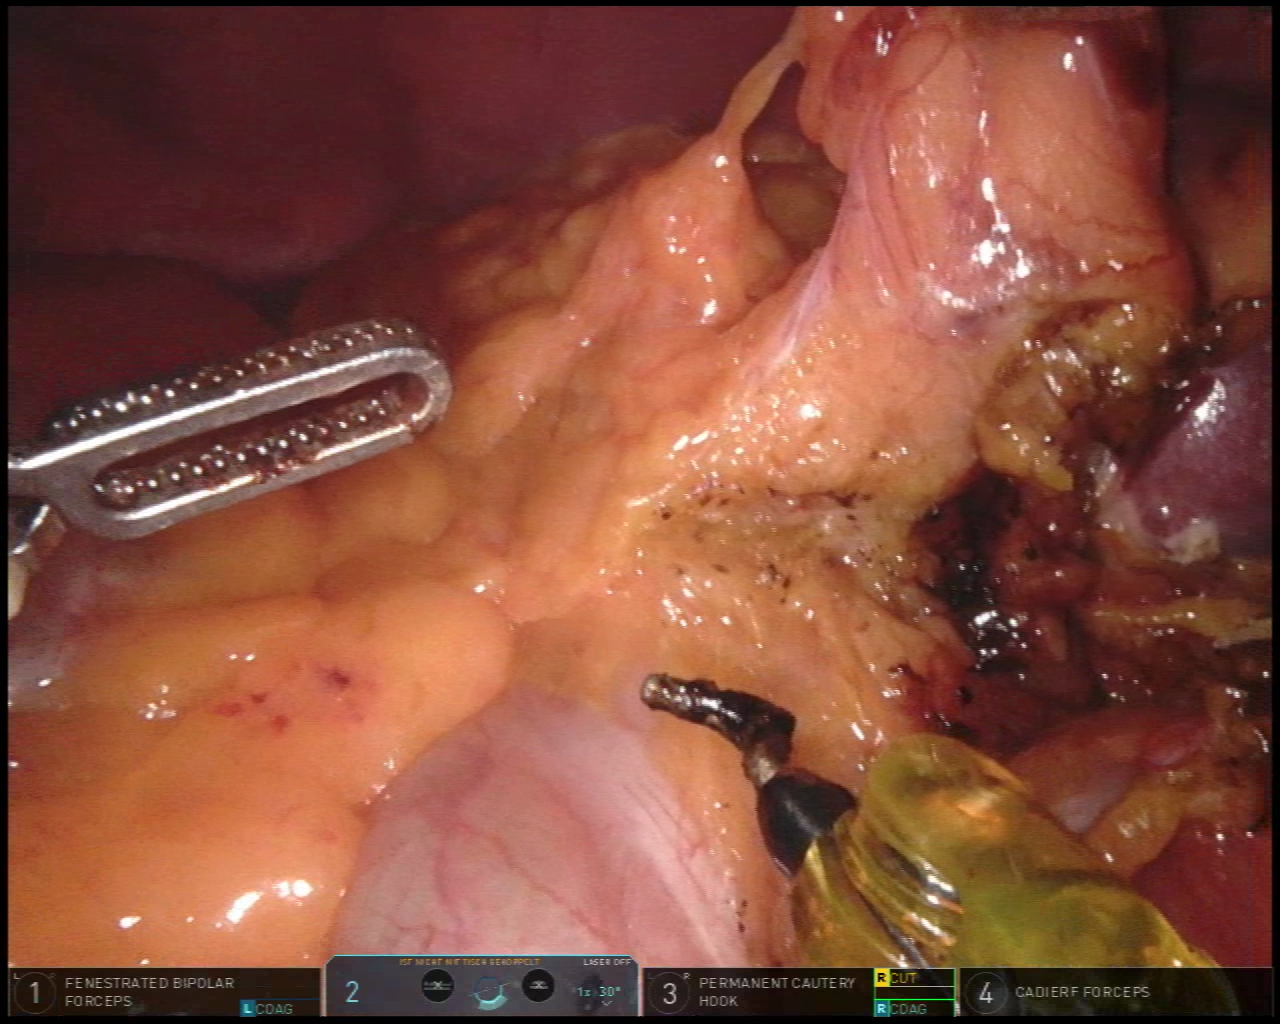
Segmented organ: colon
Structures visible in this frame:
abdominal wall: yes
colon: yes
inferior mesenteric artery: no
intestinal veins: no
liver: no
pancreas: no
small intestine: no
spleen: yes
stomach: no
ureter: no
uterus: no
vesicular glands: no